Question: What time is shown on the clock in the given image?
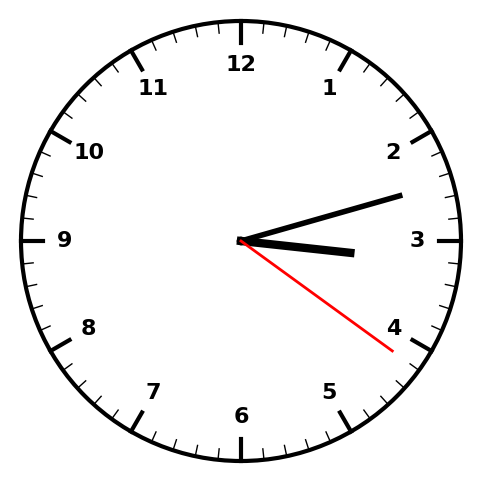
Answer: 03:12:21